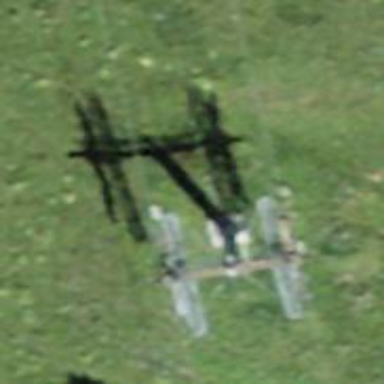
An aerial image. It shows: Pylon used for aerialway.